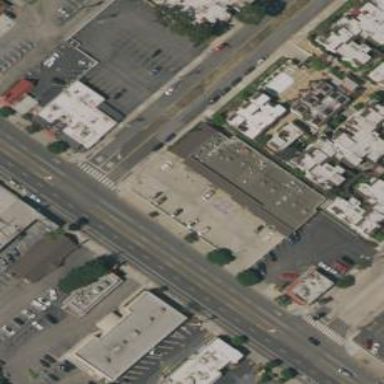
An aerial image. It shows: Retail building.